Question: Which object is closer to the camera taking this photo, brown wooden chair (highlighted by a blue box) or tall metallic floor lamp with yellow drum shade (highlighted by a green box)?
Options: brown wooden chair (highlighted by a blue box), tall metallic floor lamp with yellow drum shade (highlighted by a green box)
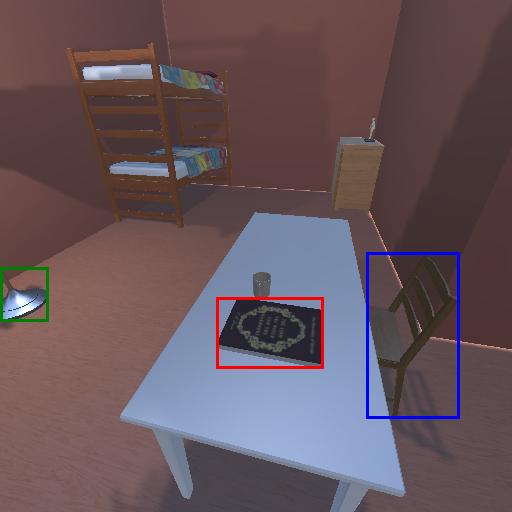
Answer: brown wooden chair (highlighted by a blue box)